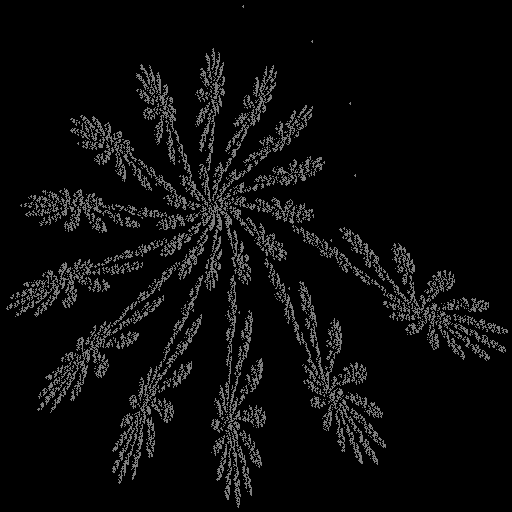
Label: swirl